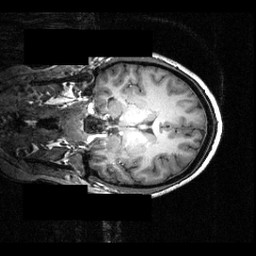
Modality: T1w
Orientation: coronal
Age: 23
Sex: female
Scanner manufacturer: siemens
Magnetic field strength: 3.951 T
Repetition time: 1.5 s
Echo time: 0.00335 s